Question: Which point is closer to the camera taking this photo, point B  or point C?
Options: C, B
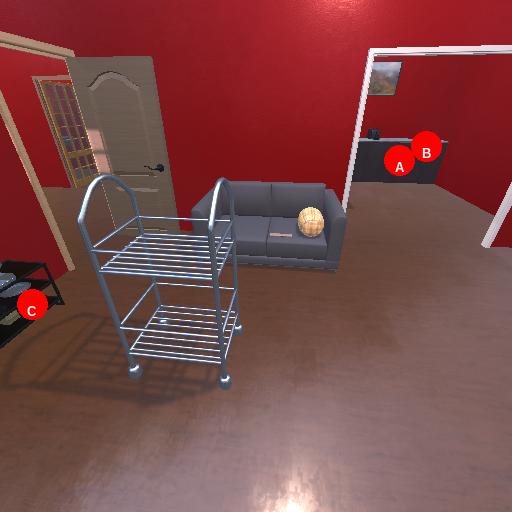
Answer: C